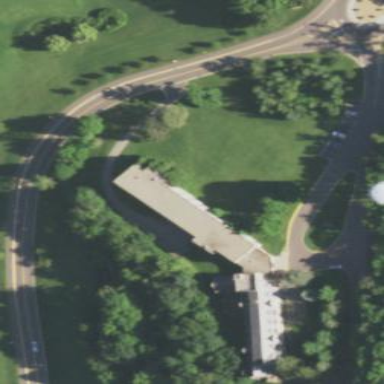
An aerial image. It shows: Dormitory building.